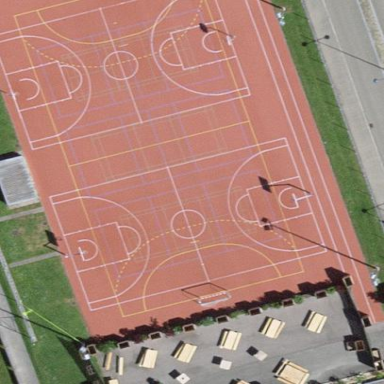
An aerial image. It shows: Basketball court on pitch.